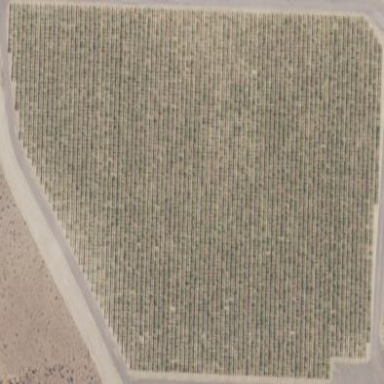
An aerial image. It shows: Vineyard with grape crops.